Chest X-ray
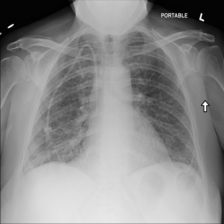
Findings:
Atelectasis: negative
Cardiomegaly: negative
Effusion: negative
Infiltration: negative
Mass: negative
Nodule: negative
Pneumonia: positive
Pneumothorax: negative
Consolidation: negative
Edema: negative
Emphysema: negative
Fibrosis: negative
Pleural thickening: negative
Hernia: negative